Question: I have a tab host in which i have more than 6 buttons. However the screen shows only 3-4 buttons.
Following is the code which i am using along with the image.
'''
<?xml version="1.0" encoding="utf-8"?>
<TabHost xmlns:android="http://schemas.android.com/apk/res/android"
android:id="@android:id/tabhost"
android:layout_width="fill_parent"
android:layout_height="fill_parent"
android:background="#777777">
<RelativeLayout
android:layout_width="fill_parent"
android:layout_height="fill_parent"
>
<RelativeLayout
android:id="@+id/layTab"
android:layout_width="fill_parent"
android:layout_height="wrap_content"
android:gravity="center"
android:paddingLeft="10dp"
android:paddingRight="10dp"
android:background="@drawable/navbar_background"
android:layout_alignParentBottom="true"
android:layout_centerVertical="true"
>
<TabWidget
android:id="@android:id/tabs"
android:layout_width="fill_parent"
android:layout_height="wrap_content"
android:layout_centerVertical="true"
/>
</RelativeLayout>
<FrameLayout
android:id="@android:id/tabcontent"
android:layout_width="fill_parent"
android:layout_height="fill_parent"
android:layout_alignParentTop="true"
android:layout_above="@+id/layTab"/>
</RelativeLayout>
</TabHost>
'''

The question is, How am i suppose to add a scroll so that i can scroll upto all 6 buttons or any other trick.
Best Regards
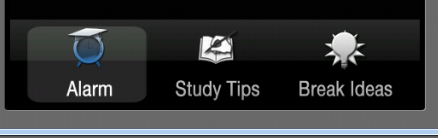
Answer: Just nest the TabWidget inside a HorizontalScrollingView, like this:
'''
<?xml version="1.0" encoding="utf-8"?>
<TabHost xmlns:android="http://schemas.android.com/apk/res/android"
android:id="@android:id/tabhost"
android:layout_width="fill_parent"
android:layout_height="fill_parent"
android:background="#777777" >
<RelativeLayout
android:layout_width="fill_parent"
android:layout_height="fill_parent" >
<RelativeLayout
android:id="@+id/layTab"
android:layout_width="fill_parent"
android:layout_height="wrap_content"
android:layout_alignParentBottom="true"
android:layout_centerVertical="true"
android:background="@drawable/navbar_background"
android:gravity="center"
android:paddingLeft="10dp"
android:paddingRight="10dp" >
<HorizontalScrollView
android:layout_width="fill_parent"
android:layout_height="wrap_content"
android:fillViewport="true"
android:scrollbars="none" >
<TabWidget
android:id="@android:id/tabs"
android:layout_width="wrap_content"
android:layout_height="wrap_content" >
</TabWidget>
</HorizontalScrollView>
</RelativeLayout>
<FrameLayout
android:id="@android:id/tabcontent"
android:layout_width="fill_parent"
android:layout_height="fill_parent"
android:layout_above="@+id/layTab"
android:layout_alignParentTop="true" />
</RelativeLayout>
</TabHost>
'''
By the way, this solution works for many other scenarios, RadioGroup, for example